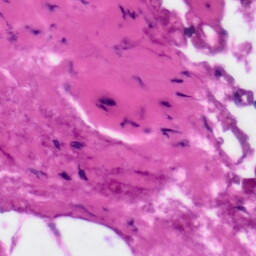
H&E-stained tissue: Tonsil